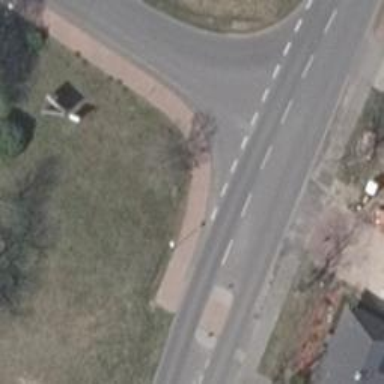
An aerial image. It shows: Footway along the road.